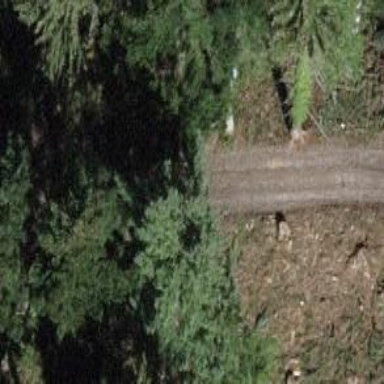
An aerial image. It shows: Track with grade2 tracktype.